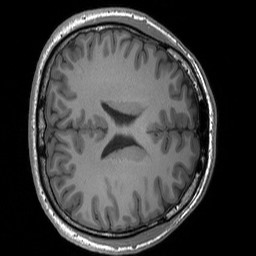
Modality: T1w
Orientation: axial
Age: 23
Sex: male
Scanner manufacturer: siemens
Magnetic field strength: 3 T
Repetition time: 1.8 s
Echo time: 0.00252 s